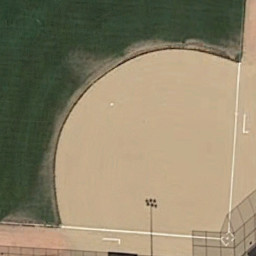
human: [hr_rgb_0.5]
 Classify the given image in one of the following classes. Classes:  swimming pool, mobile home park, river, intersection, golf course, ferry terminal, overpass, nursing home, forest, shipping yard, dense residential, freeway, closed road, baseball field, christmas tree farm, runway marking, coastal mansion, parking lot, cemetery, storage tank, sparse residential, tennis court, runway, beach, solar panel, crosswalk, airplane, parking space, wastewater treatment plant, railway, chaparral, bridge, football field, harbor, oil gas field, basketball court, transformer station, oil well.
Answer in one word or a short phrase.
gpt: baseball field